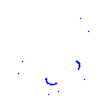
Particle: kaon